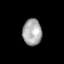
Tissue: lung
Cell type: Endothelial cells
Senescence score: 0.6208
Nuclear area (px): 495
Mean DAPI intensity: 167.766